I will show an image sequence of human cooking. I have annotated the images with numbered circles. Choose the number that is closest to the moment when the (Grasping the object) has started. You are a five-time world champion in this game. Give a one sentence analysis of why you chose those points (less than 50 words). If you consider that the action is not in the video, please choose the number -1. Provide your answer at the end in a json file of this format: {"points": []}
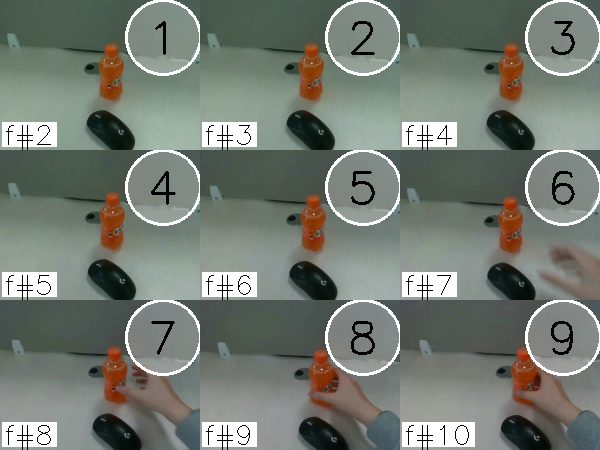
Frame 9 shows the clearest moment of hand-object contact.
{"points": [9]}